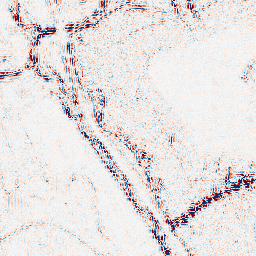
Category: wavelet
Decomposition family: wavelet_biorthogonal
Decomposition parameters: wavelet: bior2.4
level: 2
Upsampling method: lanczos
Upsampling parameters: scale: 8
Upsampling scale: 8